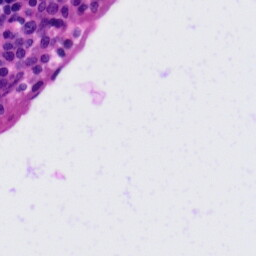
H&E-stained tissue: Tonsil